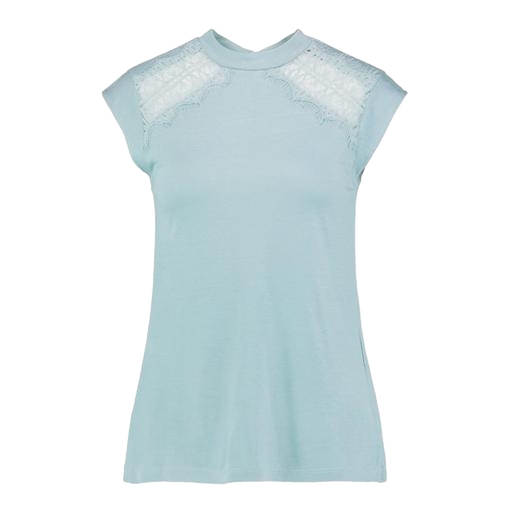
lace-yoke t-shirt, blue lace-accented top, short-sleeve top only macy, white background